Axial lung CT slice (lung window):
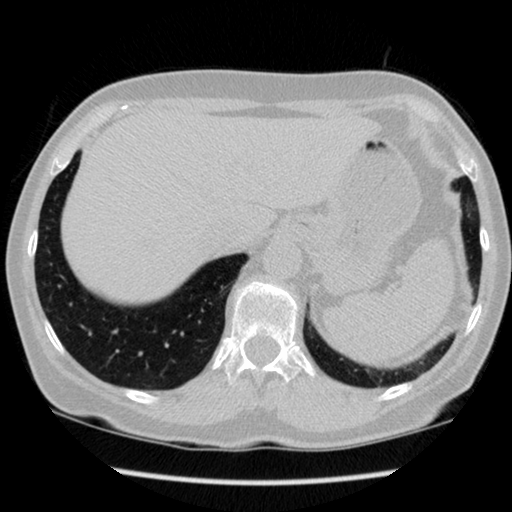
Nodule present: no